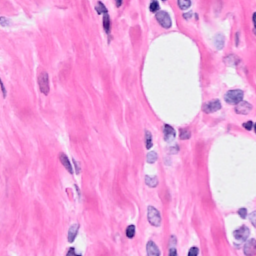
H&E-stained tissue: Breast